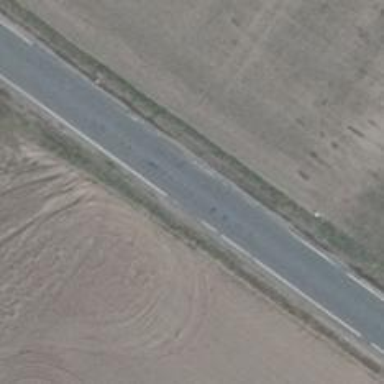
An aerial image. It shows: Secondary road with asphalt surface.